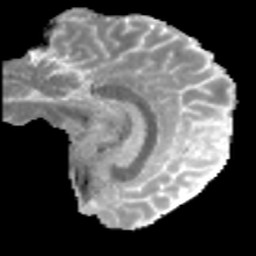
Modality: MD
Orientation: sagittal
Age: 46
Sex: male
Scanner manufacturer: ge
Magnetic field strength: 3 T
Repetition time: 3.65 s
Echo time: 0.0807 s